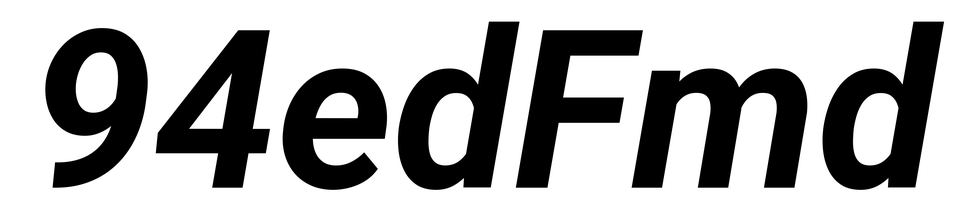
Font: Roboto-Italic_Bold_Italic